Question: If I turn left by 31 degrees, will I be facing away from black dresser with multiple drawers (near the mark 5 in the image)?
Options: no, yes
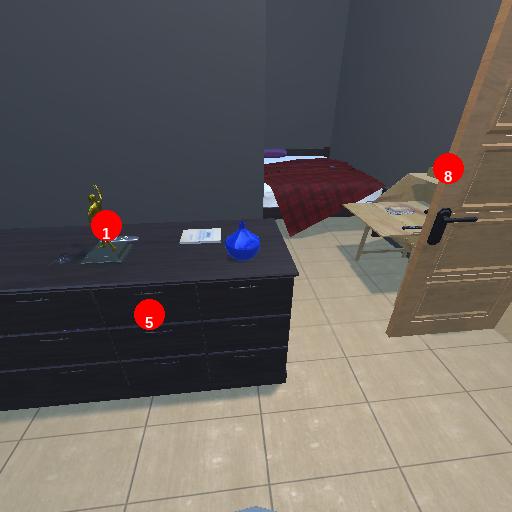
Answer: no